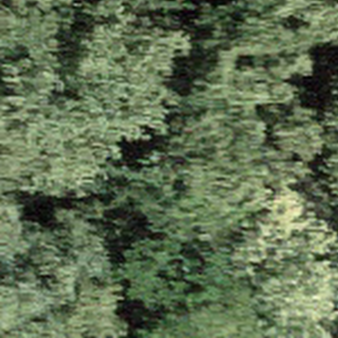
Label: other